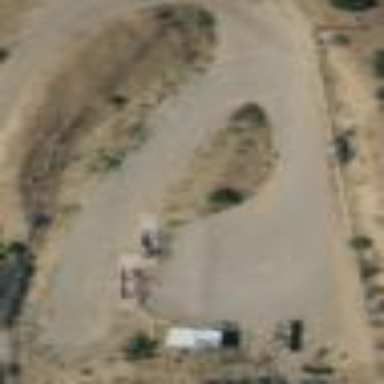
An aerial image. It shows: Waste transfer station.